Milling tool wear sample.
Tool blade image: 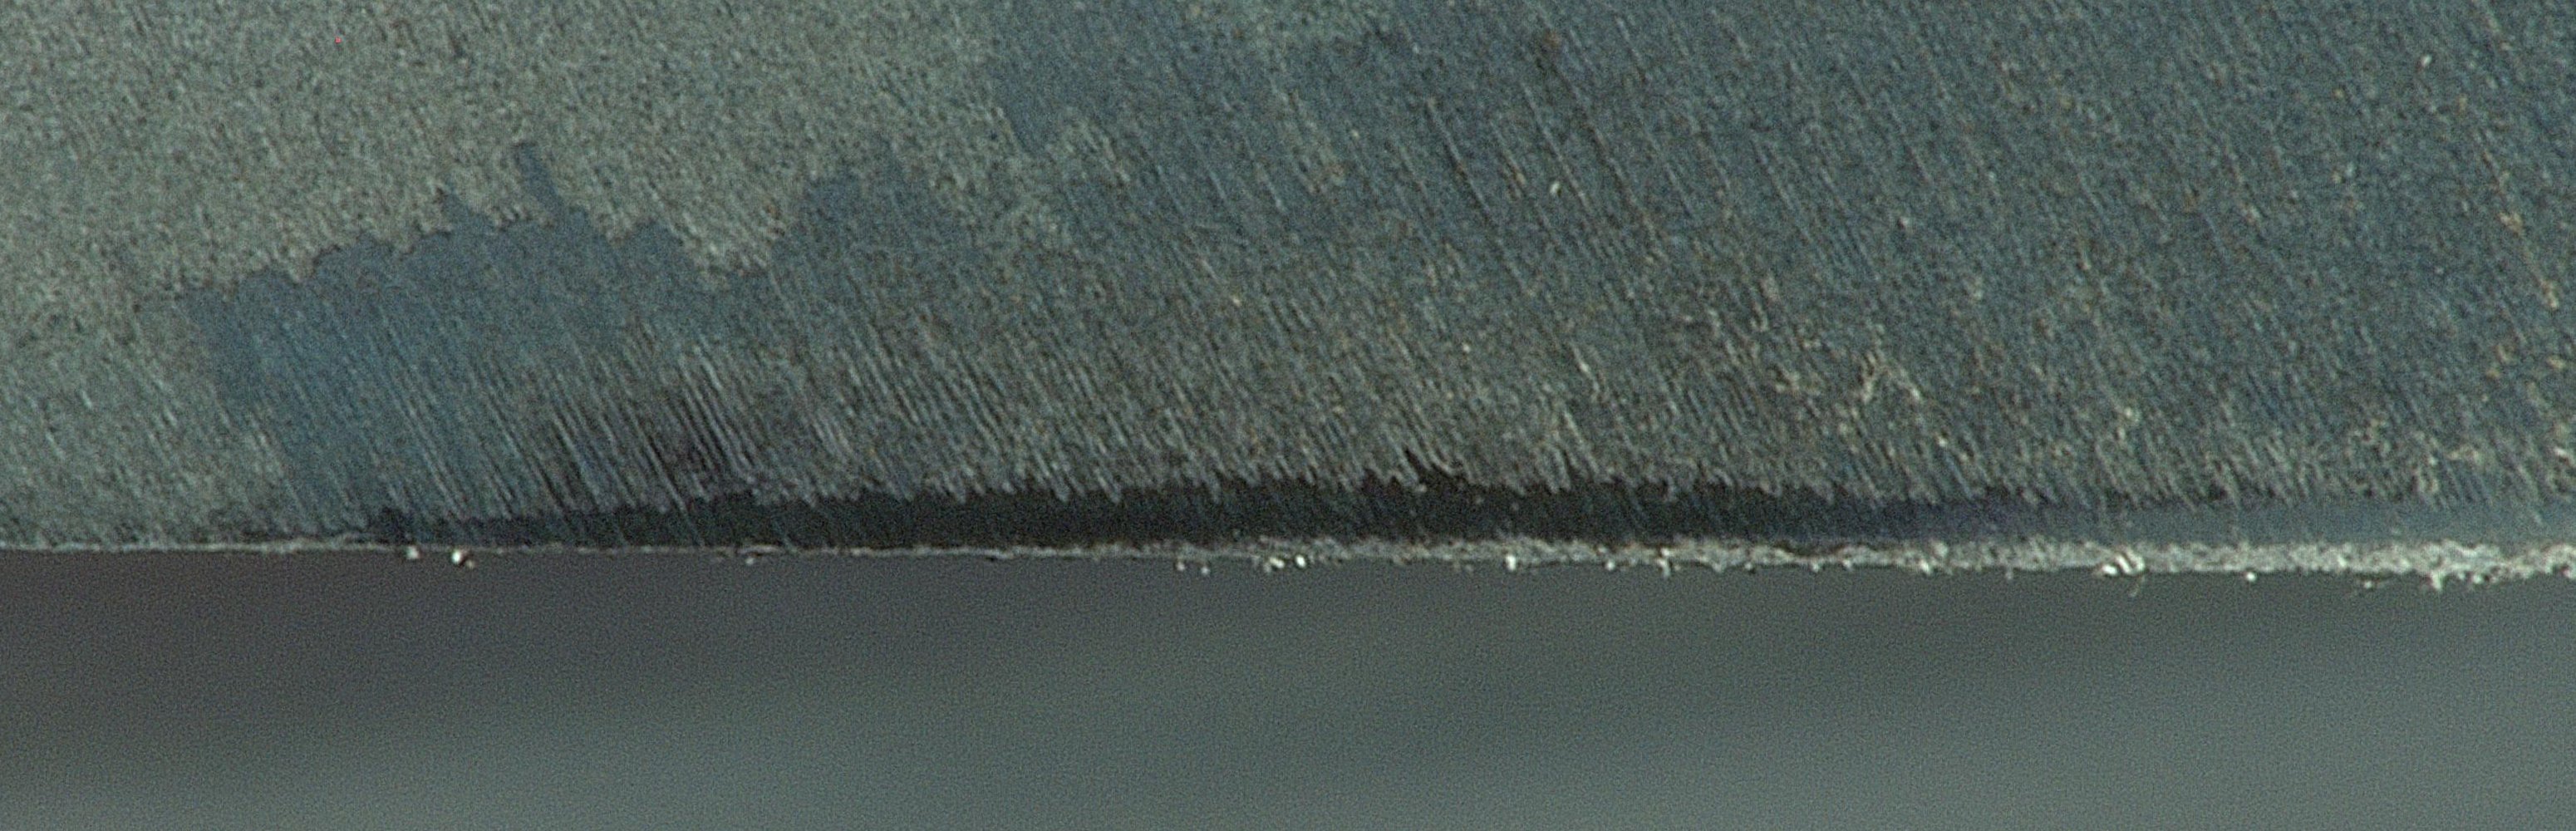
Chip image: 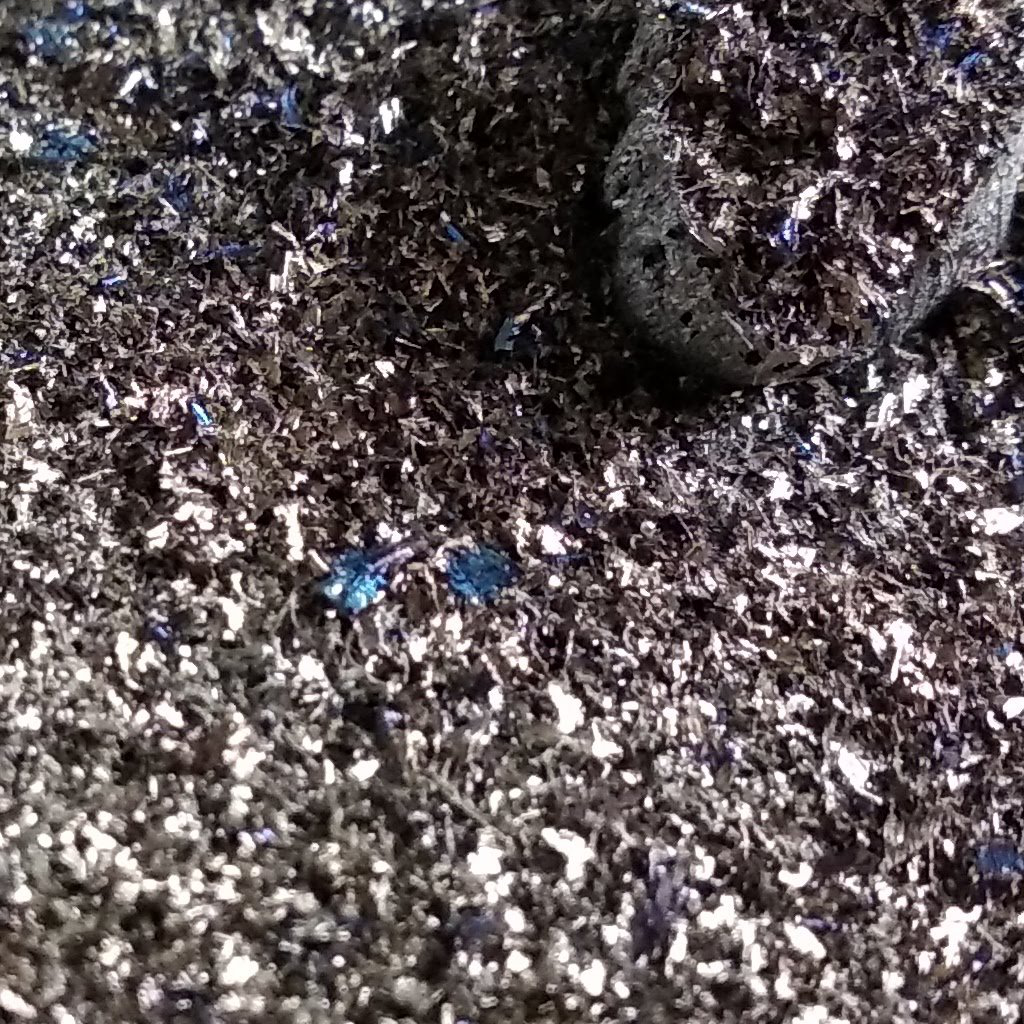
Workpiece image: 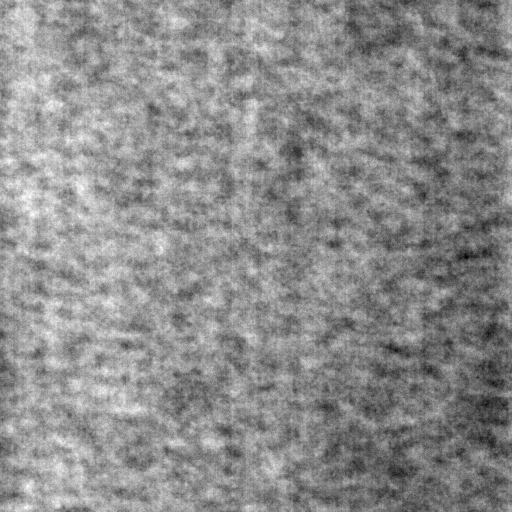
Tool wear state: used
Gaps: 0
Flank wear: 79.28
Overhang: 26.17
Force-signal Mel-spectrograms (X, Y, Z axes): 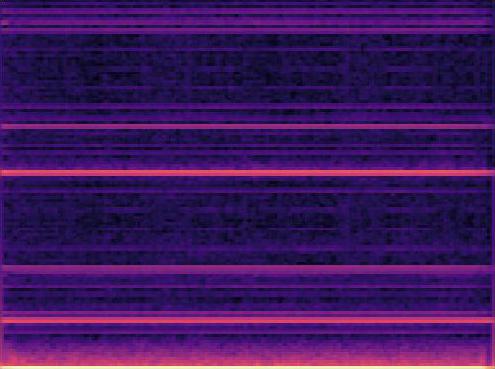 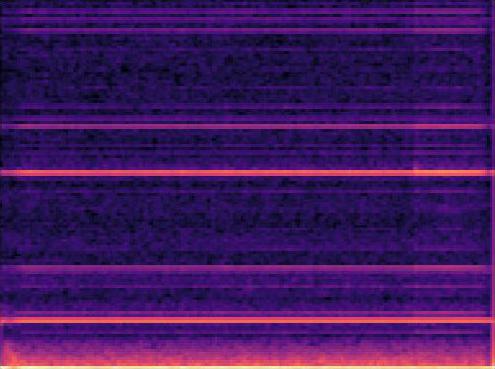 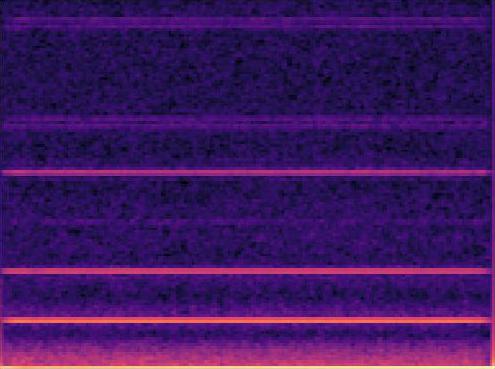
Force-signal scalograms (X, Y, Z axes): 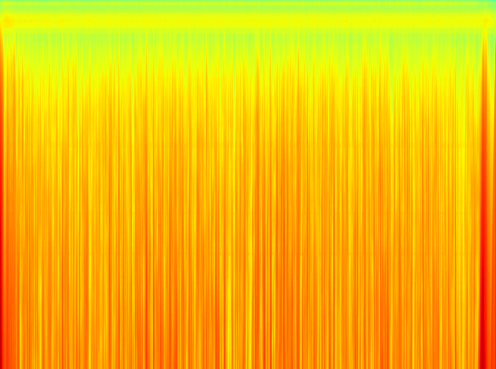 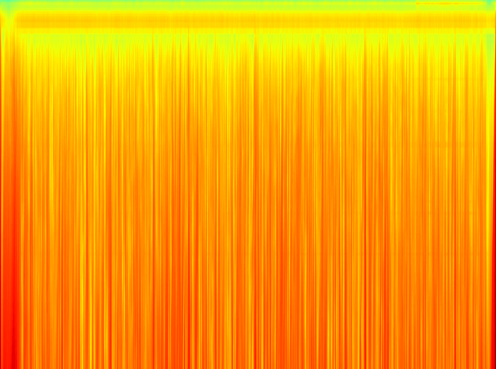 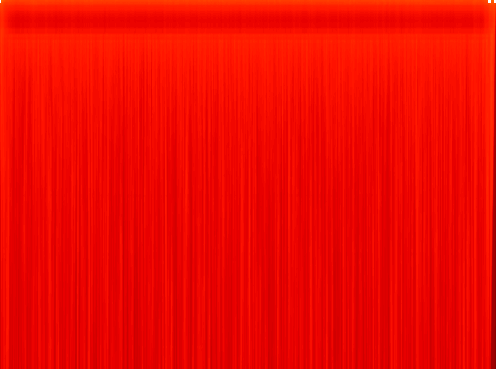
Force phase: steady_state_stabilization_wear